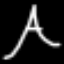
Label: The Eiffel Tower